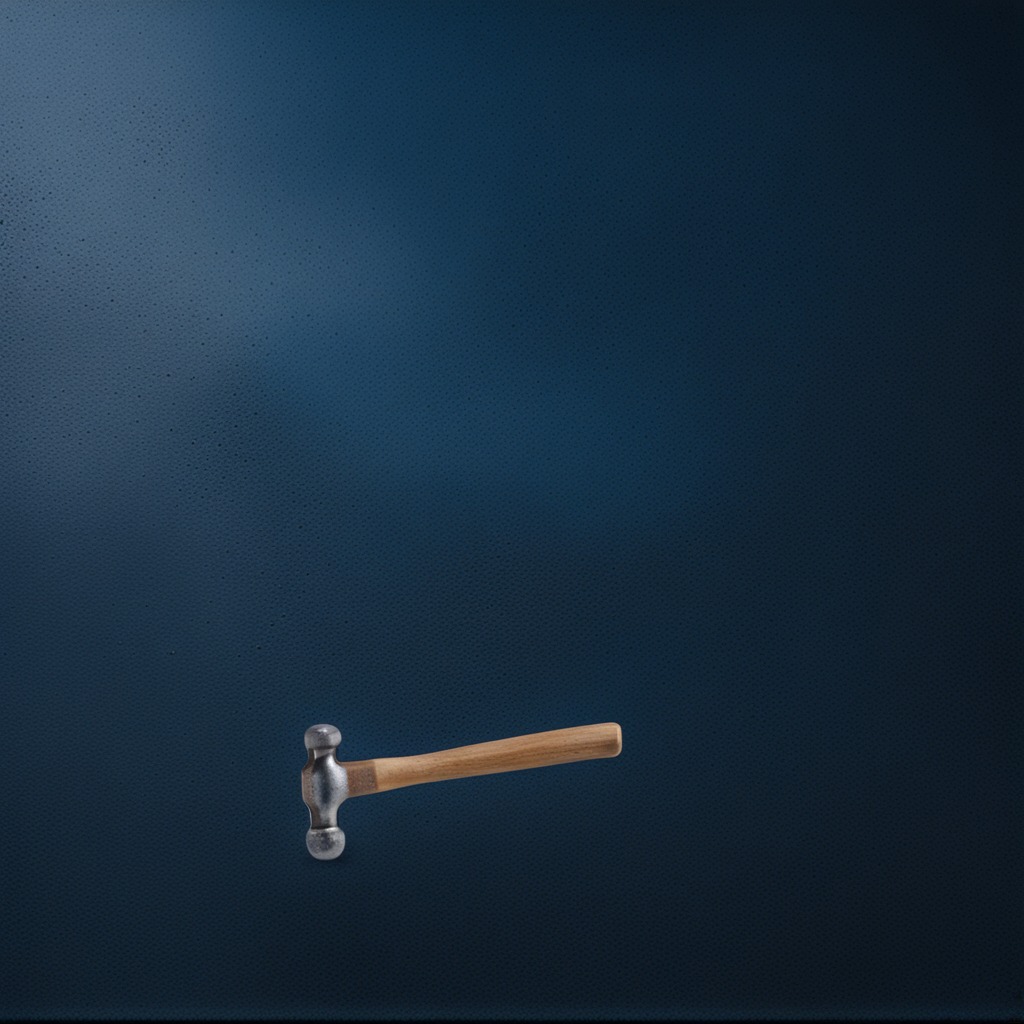
A hammer is lying on a granite tabletop inside a workshop at night.